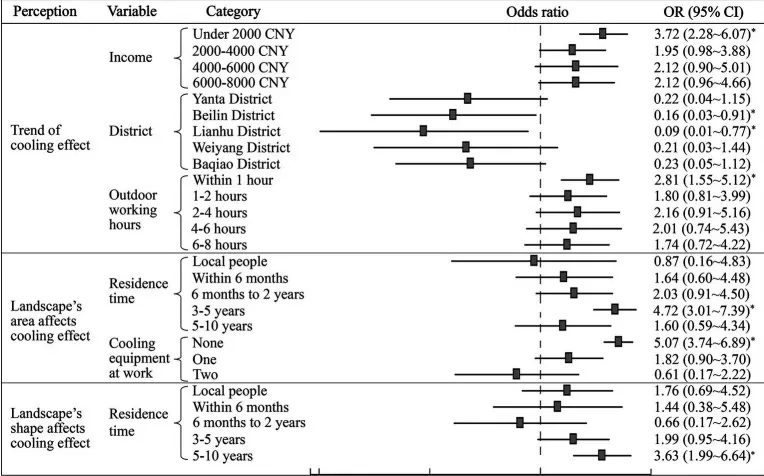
Influencing factors of perceptions of the urban ecological landscape's cooling effect (* means p < 0.05).
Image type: chart (chart)